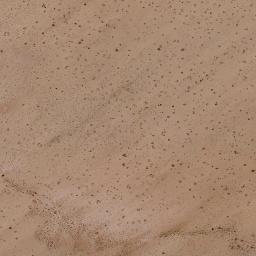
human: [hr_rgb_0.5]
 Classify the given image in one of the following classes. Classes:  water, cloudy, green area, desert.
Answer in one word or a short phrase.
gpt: desert